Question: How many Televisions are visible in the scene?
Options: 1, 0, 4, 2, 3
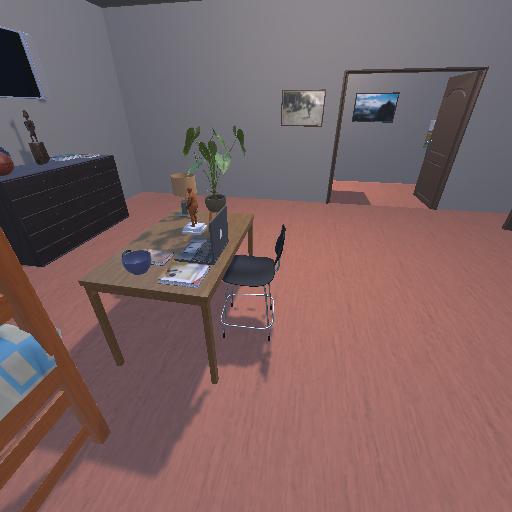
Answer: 1